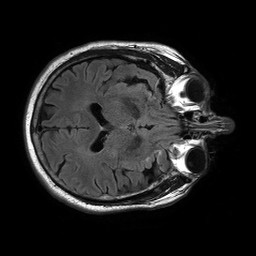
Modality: FLAIR
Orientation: axial
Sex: male
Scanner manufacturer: philips
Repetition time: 11 s
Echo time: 0.125 s